Question: # Why does appengine try to use Super Dev Mode?
Every time I deploy my GWT app to appengine and try to access it I get the white loading screen, then after about 20-30 seconds I get this message:

I use maven with the <URL> gives the same results.
If I switch back to using 2.6.1 versions of gwt and the gwt-maven-plugin it deploys ok, so it would seem it's something to do with the automatic dev mode launcher.
## Some of my pom.xml
'''
<build>
<outputDirectory>${webappDirectory}/WEB-INF/classes</outputDirectory>
<resources>
<resource>
<directory>src/main/resources</directory>
</resource>
<resource>
<directory>src/main/super</directory>
</resource>
<resource>
<directory>${project.build.directory}/generated-sources/apt</directory>
</resource>
<resource>
<directory>${project.build.directory}/generated-sources/gwt</directory>
</resource>
</resources>
<plugins>
<plugin>
<groupId>org.apache.maven.plugins</groupId>
<artifactId>maven-compiler-plugin</artifactId>
<version>${maven-compiler-plugin.version}</version>
<configuration>
<source>${target.jdk}</source>
<target>${target.jdk}</target>
<encoding>${project.build.sourceEncoding}</encoding>
<proc>none</proc>
</configuration>
</plugin>
<!-- JUnit Testing - skip *.GwtTest cases -->
<!-- 'mvn test' - runs the Jukito tests -->
<plugin>
<groupId>org.apache.maven.plugins</groupId>
<artifactId>maven-surefire-plugin</artifactId>
<version>${maven-surefire-plugin.version}</version>
<configuration>
<includes>
<include>**/*Test.java</include>
</includes>
<excludes>
<exclude>**/*GwtTest.java</exclude>
<exclude>**/*JUnitTest.java</exclude>
</excludes>
</configuration>
</plugin>
<!-- GWT -->
<plugin>
<groupId>org.codehaus.mojo</groupId>
<artifactId>gwt-maven-plugin</artifactId>
<version>${gwt-maven-plugin.version}</version>
<configuration>
<strict>true</strict>
<testTimeOut>180</testTimeOut>
<!-- With multiple tests use GwtTestSuite.java for speed -->
<includes>**/*GwtTest.java</includes>
<mode>htmlunit</mode>
<extraJvmArgs>-Xss1024k -Xmx2048M -XX:MaxPermSize=512M</extraJvmArgs>
<logLevel>INFO</logLevel>
<style>PRETTY</style>
<copyWebapp>true</copyWebapp>
<hostedWebapp>${webappDirectory}</hostedWebapp>
<server>com.google.appengine.tools.development.gwt.AppEngineLauncher</server>
<appEngineVersion>${gae.version}</appEngineVersion>
<appEngineHome>${gae.home}</appEngineHome>
<extraJvmArgs>-Dappengine.sdk.root=${gae.home}</extraJvmArgs>
<extraJvmArgs>-Ddatastore.default_high_rep_job_policy_unapplied_job_pct=20</extraJvmArgs>
<port>8888</port>
<runTarget>Project.html</runTarget>
<modules>
<module>com.utilitiessavings.usavappv7.Project</module>
</modules>
</configuration>
<executions>
<execution>
<goals>
<goal>compile</goal>
<goal>test</goal>
</goals>
</execution>
</executions>
</plugin>
<!-- Google App Engine Deployment -->
<plugin>
<groupId>com.google.appengine</groupId>
<artifactId>appengine-maven-plugin</artifactId>
<version>${gae.version}</version>
<configuration>
<enableJarSplitting>true</enableJarSplitting>
</configuration>
</plugin>
</plugins>
</build>
<dependencies>
<!-- Google Web Toolkit dependencies -->
<dependency>
<groupId>com.google.gwt</groupId>
<artifactId>gwt-user</artifactId>
<version>${gwt.version}</version>
<scope>provided</scope>
</dependency>
<dependency>
<groupId>com.google.gwt</groupId>
<artifactId>gwt-servlet</artifactId>
<version>${gwt.version}</version>
<scope>runtime</scope>
</dependency>
<!-- Google App Engine dependencies -->
<dependency>
<groupId>com.google.appengine</groupId>
<artifactId>appengine-api-1.0-sdk</artifactId>
<version>${gae.version}</version>
</dependency>
<!-- Testing -->
<dependency>
<groupId>com.google.appengine</groupId>
<artifactId>appengine-api-labs</artifactId>
<version>${gae.version}</version>
</dependency>
<dependency>
<groupId>com.google.appengine</groupId>
<artifactId>appengine-api-stubs</artifactId>
<version>${gae.version}</version>
<scope>test</scope>
</dependency>
<dependency>
<groupId>com.google.appengine</groupId>
<artifactId>appengine-testing</artifactId>
<version>${gae.version}</version>
<scope>test</scope>
</dependency>
<!-- Persistence dependencies -->
<dependency>
<groupId>javax.persistence</groupId>
<artifactId>persistence-api</artifactId>
<version>${persistence-api.version}</version>
</dependency>
<dependency>
<groupId>com.googlecode.objectify</groupId>
<artifactId>objectify</artifactId>
<version>${objectify.version}</version>
</dependency>
<dependency>
<groupId>javax.validation</groupId>
<artifactId>validation-api</artifactId>
<version>${javax.validation.version}</version>
</dependency>
<!-- Other dependencies -->
<dependency>
<groupId>javax.servlet</groupId>
<artifactId>servlet-api</artifactId>
<version>${servlet-api.version}</version>
<scope>runtime</scope>
</dependency>
<dependency>
<groupId>jstl</groupId>
<artifactId>jstl</artifactId>
<version>1.2</version>
</dependency>
</dependencies>
'''
## In my Project.gwt.xml
'''
<add-linker name="xsiframe" />
'''
(Tried removing this line but still got the same result)
## Environment
Eclipse Luna (4.4.1)
Maven 3.2.3 (3.2.1 Embedded)
m2eclipse 1.5.0
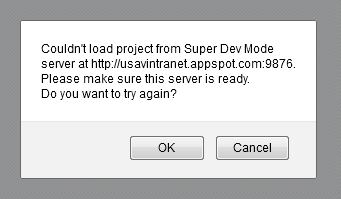
Answer: 'gwt:compile' tries to work "incrementally" by comparing the timestamp of the nocache.js file with the ones of the source files, and skipping GWT compilation if it thinks the output is up-to-date. though. 'gwt:run' (without '<superDevMode>false</superDevMode>'; and 'gwt:run-codeserver' with 'launcherDir') will overwrite the nocache.js with a SuperDevMode-specific version, and this is likely to lead to 'gwt:compile' skipping the compilation.
The takeaway is: when deploying or "releasing", make sure you first run 'mvn clean' force 'gwt:compile' to run by passing '-Dgwt.compiler.force' to Maven.